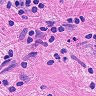
Metastatic tissue present: no